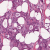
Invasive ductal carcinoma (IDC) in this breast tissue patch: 1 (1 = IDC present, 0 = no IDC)